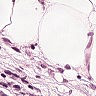
Metastatic tissue present: yes